Problem: watering_well_ch1 (2022, round1)

**Note: The only difference between this chapter and [chapter 2](https://www.facebook.com/codingcompetitions/hacker-cup/2022/round-1/problems/B2) is that here, coordinates are only up to \(\mathbf{3{,}000}\).**

Boss Rob just planted \(N\) happy little trees in his yard, which can be represented on a Cartesian plane. The \(i\)th tree is located at coordinates \(t_i = (A_i, B_i)\). Now, he's looking for the best spot to build a well in order to provide water to them. He considers the *inconvenience* of a potential well location \(p\) to be the sum of the squared Euclidean distances to every tree:

\[\sum_{i=1}^{N} \Vert \,p - t_i \Vert ^ 2 \]

Rob wants to pick a location for his well, well... well. Help him determine the inconvenience for \(Q\) different potential well locations, \((X_1, Y_1), ..., (X_Q, Y_Q)\). To reduce output size, please print the sum of inconveniences for all potential well locations, modulo \(1{,}000{,}000{,}007\).

# Constraints

\(1 \le T \le 55\)
\(1 \le N, Q \le 500{,}000\)
\(0 \le A_i, B_i, X_i, Y_i \le \mathbf{3{,}000}\)
All \((A_i, B_i)\) are distinct within a given test case.
All \((X_i, Y_i)\) are distinct within a given test case.

The total sum of \(N\) and \(Q\) across all test cases is at most \(3{,}000{,}000\).

# Input Format

Input begins with a single integer \(T\), the number of test cases. For each case, there is first a line containing a single integer \(N\). Then, \(N\) lines follow, the \(i\)th of which contains two space-separated integers \(A_i\) and \(B_i\). Then there is a line containing a single integer \(Q\). Then, \(Q\) lines follow, the \(i\)th of which contains two space-separated integers \(X_i\) and \(Y_i\).

# Output Format

For the \(i\)th test case, print a line containing `"Case #i: "`, followed by a single integer, the sum of inconveniences for all \(Q\) well locations, modulo \(1{,}000{,}000{,}007\).

# Sample Explanation

The first two sample cases are depicted below:

{{PHOTO_ID:3159344294326237|WIDTH:700}}

In the first case, the total inconvenience is \(18 + 34 = 52\):

- For the well at \((2, 5)\), the inconvenience is the sum of the squared Euclidean distance to both trees, which is \(3^2 + 3^2 = 18\).
- For the well at \((6, 6)\), the inconvenience is \(32 + 2 = 34\).

In the second case, the total inconvenience is \(47 + 31 + 53 = 131\):

- For the well at \((3, 1)\), the inconvenience is \(4 + 5 + 13 + 25 = 47\).
- For the well at \((5, 2)\), the inconvenience is \(17 + 2 + 2 + 10 = 31\).
- For the well at \((6, 5)\), the inconvenience is \(41 + 8 + 4 + 0 = 53\).

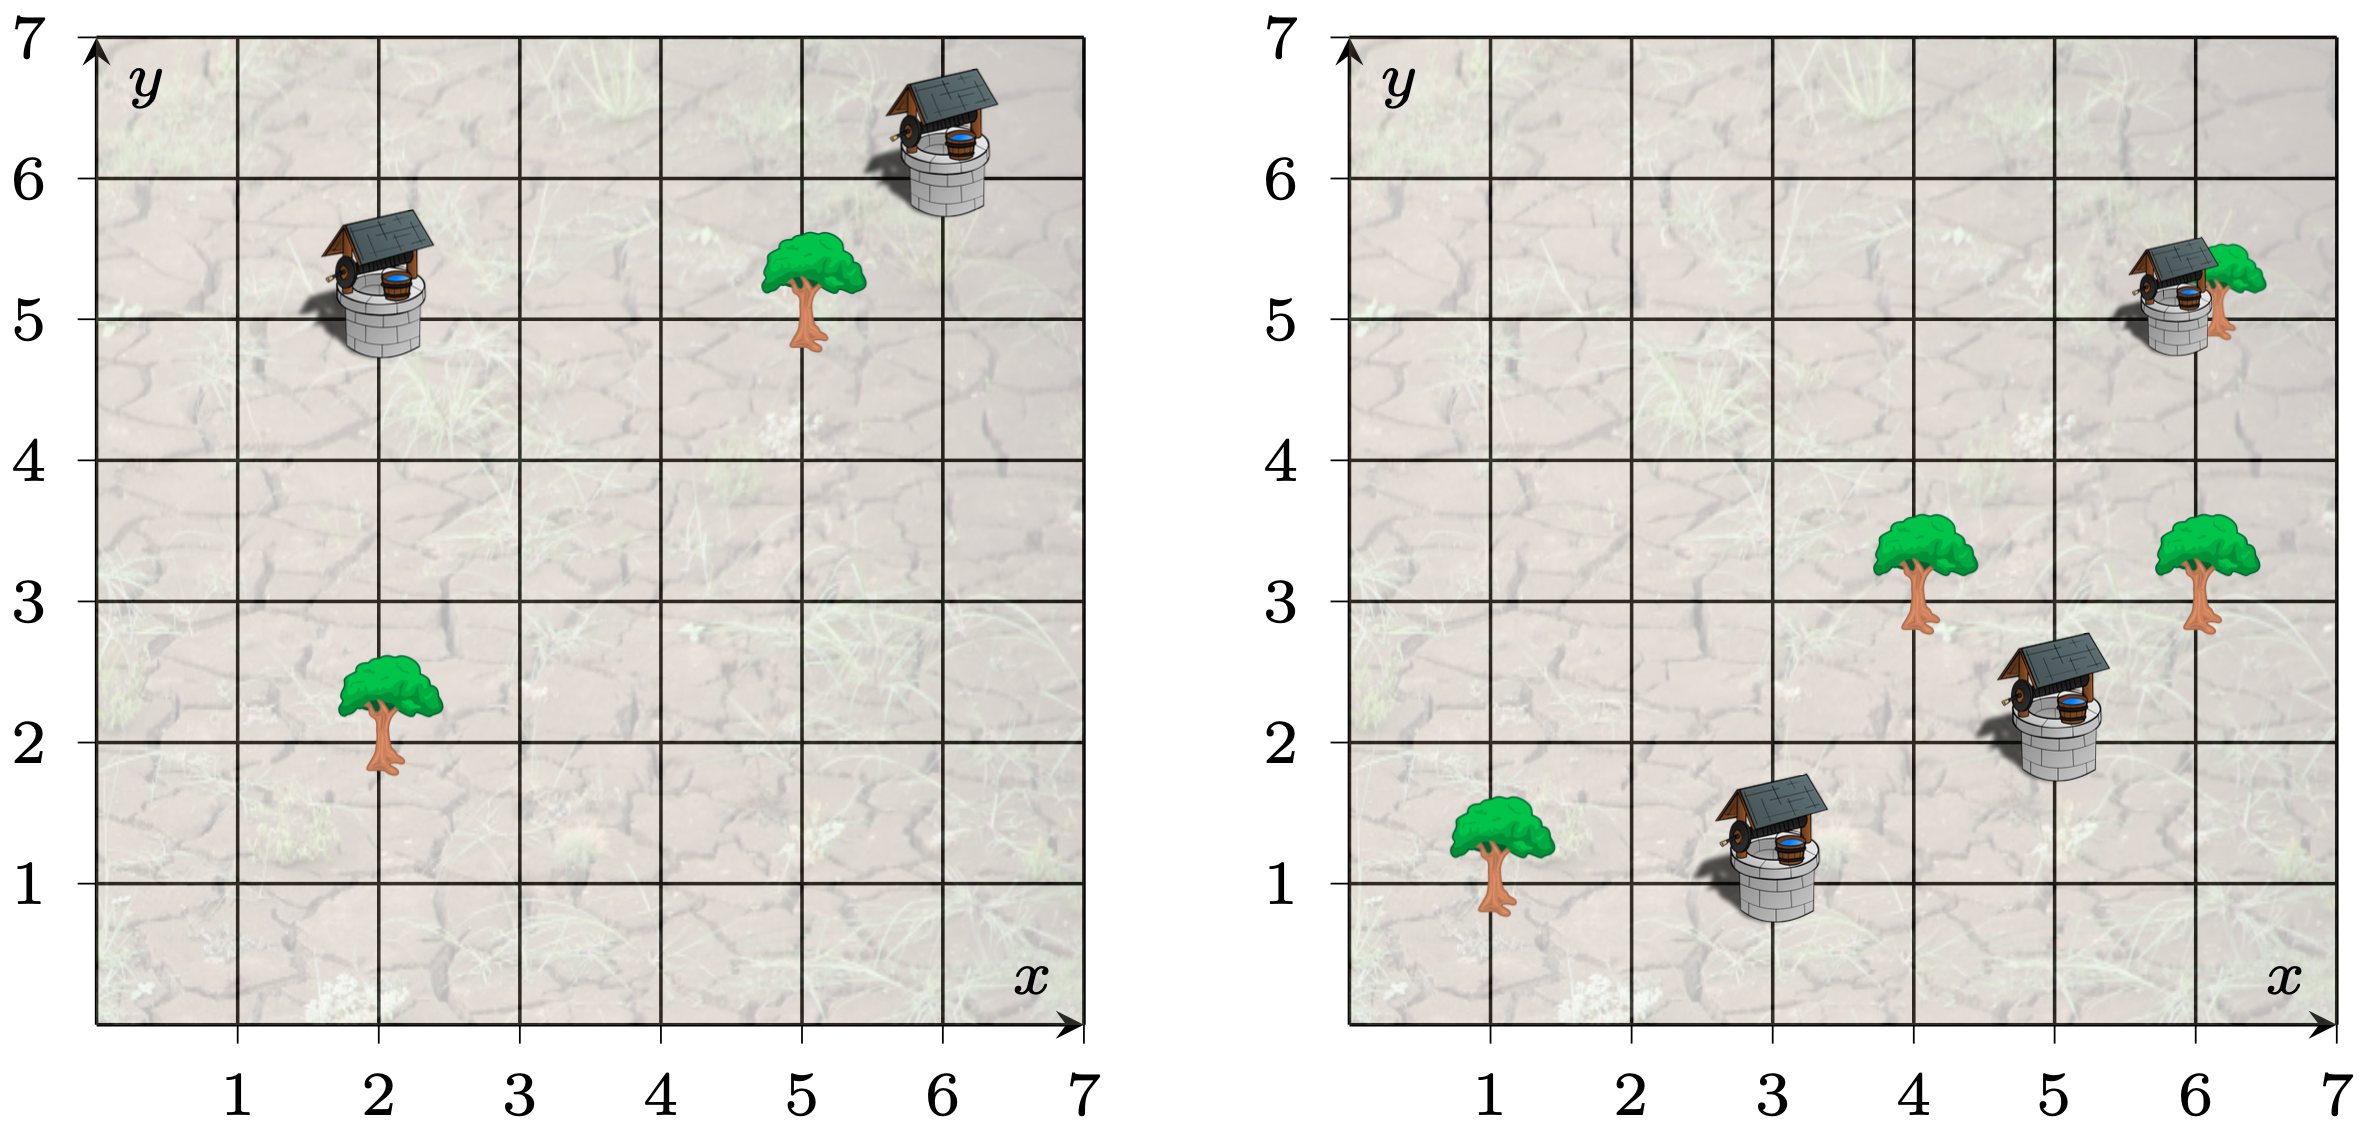

Sample input:
3
2
2 2
5 5
2
2 5
6 6
4
1 1
4 3
6 3
6 5
3
3 1
5 2
6 5
8
2837 745
62 1162
2634 1112
1746 2618
847 127
986 1993
732 1273
2003 1998
4
1276 2231
1234 1234
287 2371
3000 3000

Sample output:
Case #1: 52
Case #2: 131
Case #3: 110090622

Solution:
The key insight is that the squared distance \(||p - t||^2 = (p_x - t_x)^2 + (p_y - t_y)^2\) between a well at point \(p\) and tree at point \(t\) can be obtained by treating each of the two axes independently.

We can project the \(x\)-coordinates of trees \(t_1, \ldots, t_N\) onto a number line (the \(x\)-axis), and likewise for the \(y\)-coordinates onto the \(y\)-axis. There may multiple trees with a given \(x\) or \(y\), so we can precompute their frequencies in arrays \(\text{xcnt}[x]\) and \(\text{ycnt}[y]\). The time and space complexities will both be linear on the largest possible values of \(x\) and \(y\), which are only up to \(3{,}000\).

Then, we see that the inconvenience of a well at point \(p\) can be computed as:

\[\begin{aligned} \sum_{i=1}^{N} \lVert p - t_i \rVert^2 &= \sum_{i=1}^{N} [(p_x - A_i)^2 + (p_y - B_i)^2] \\ &= \sum_{i=1}^{N} (p_x - A_i)^2 + \sum_{i=1}^{N} (p_y - B_i)^2 \\ &= \sum_{x=0}^{3{,}000} \text{xcnt}[x]\cdot(p_x - x)^2 + \sum_{y=0}^{3{,}000} \text{ycnt}[y]\cdot (p_y - y)^2 \end{aligned}\]

Computing this directly will take \(\mathcal{O}(3{,}000)\) steps on each of the \(Q = 500{,}000\) queries, for a total of ~\(1.5\) billion steps. This should already be fast enough to pass within the \(6\) minute time limit. However, we can optimize further by precomputing the answer for all \(3{,}000^2\) possible coordinates, after which, each query can be answered in \(\mathcal{O}(1)\).

[See David Harmeyer's solution video here.](https://www.youtube.com/watch?v=bUa3fyd2Fus)

#include <iostream>
using namespace std;

const int LIM = 500000;
const int LIM2 = 3005;
const int MOD = 1000000007;

int N, Q;
int A[LIM], B[LIM];

int solve() {
  int cntX[LIM2] = {0}, cntY[LIM2] = {0};
  cin >> N;
  for (int i = 0; i < N; i++) {
    cin >> A[i] >> B[i];
    cntX[A[i]]++;
    cntY[B[i]]++;
  }
  cin >> Q;
  long long X, Y, ans = 0;
  for (int i = 0; i < Q; i++) {
    cin >> X >> Y;
    for (int x = 0; x < LIM2; x++) {
      ans = (ans + ((long long)cntX[x]*(X - x) % MOD)*(X - x)) % MOD;
    }
    for (int y = 0; y < LIM2; y++) {
      ans = (ans + ((long long)cntY[y]*(Y - y) % MOD)*(Y - y)) % MOD;
    }
  }
  return ans;
}

int main() {
  int T;
  cin >> T;
  for (int t = 1; t <= T; t++) {
    cout << "Case #" << t << ": " << solve() << endl;
  }
  return 0;
}